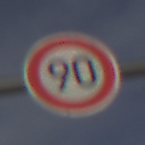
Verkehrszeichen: Geschwindigkeit90
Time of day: MorningAfternoon
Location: Outdoor (Suburban)
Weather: PartlyCloudy
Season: NotSpecified
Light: Natural